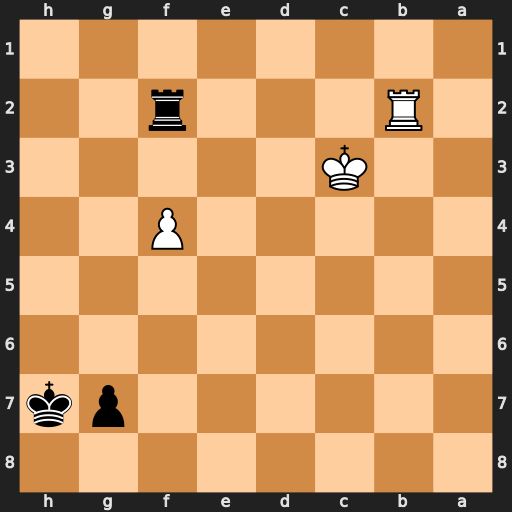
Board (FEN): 8/6pk/8/8/5P2/2K5/1R3r2/8
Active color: b
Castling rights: -
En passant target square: -
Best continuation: Rxb2 Kxb2 Kg6 Kc3 Kf5 Kd3 Kxf4